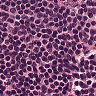
Metastatic tissue present: no